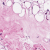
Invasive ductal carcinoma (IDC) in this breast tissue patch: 0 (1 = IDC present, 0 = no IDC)